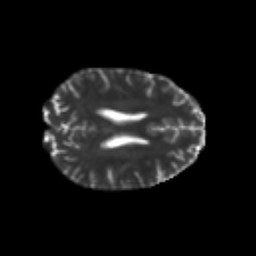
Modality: T2w
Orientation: axial
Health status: healthy
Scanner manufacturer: philips
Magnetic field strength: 3 T
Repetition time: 6.964 s
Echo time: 0.092 s